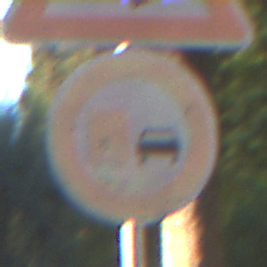
Verkehrszeichen: UeberholverbotKraftfahrzeuge
Zusatzzeichen oben: AmphibienwanderungRechts
Umgebung: Outdoor, Suburban
Tageszeit: MorningAfternoon
Wetter: Clear
Licht: Natural
Jahreszeit: NotSpecified
Kontrast: HighContrast